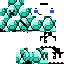
A female skeleton skin with pale skin, wearing blonde bald dressed in a blue tshirt and red pants, featuring a closed mouth.